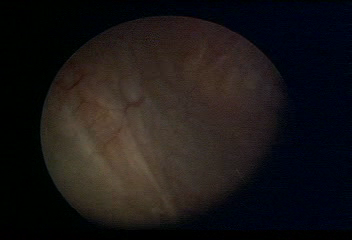
Modality: WLC
Class: Normal mucosa
Bladder cancer association: No